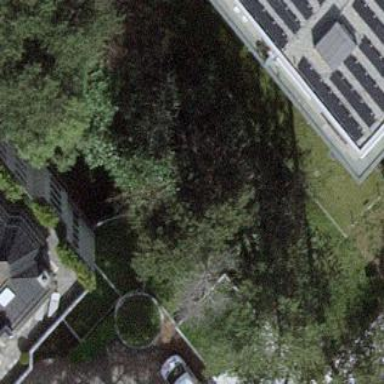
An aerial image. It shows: View of roof of building.